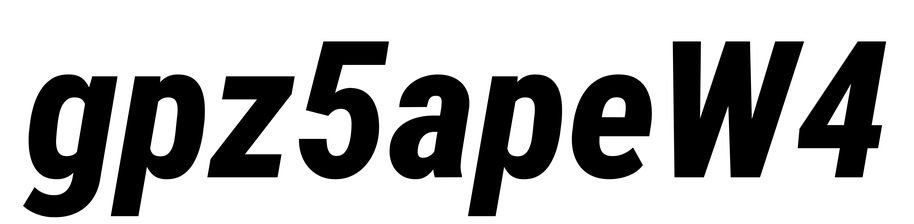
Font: Roboto-Italic_Condensed_ExtraBold_Italic